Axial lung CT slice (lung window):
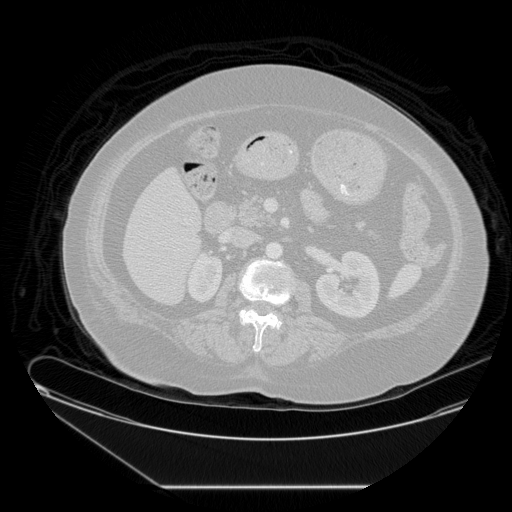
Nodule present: no